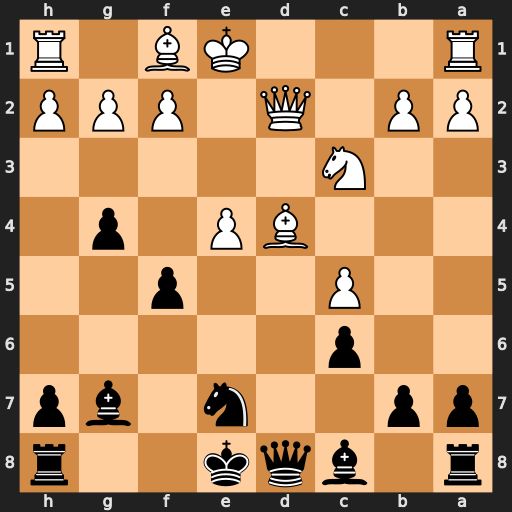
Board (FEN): r1bqk2r/pp2n1bp/2p5/2P2p2/3BP1p1/2N5/PP1Q1PPP/R3KB1R
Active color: b
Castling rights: KQkq
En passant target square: -
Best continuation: Qxd4 Qxd4 Bxd4